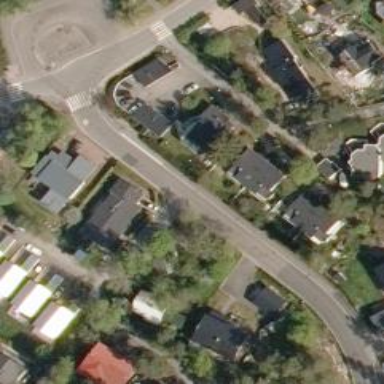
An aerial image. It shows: Road with "give way" sign.